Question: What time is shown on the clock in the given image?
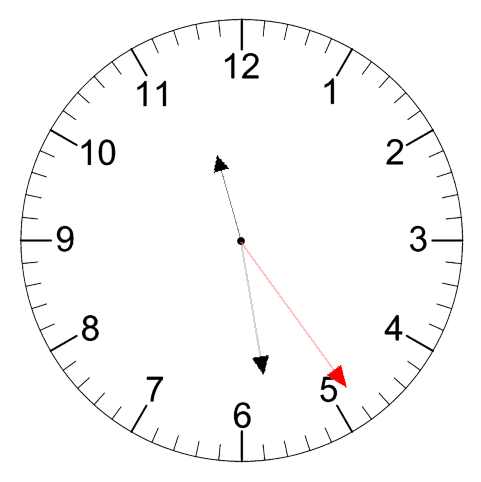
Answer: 11:28:24